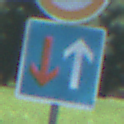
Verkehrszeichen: VorrangVorGegenverkehr
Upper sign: Geschwindigkeit30
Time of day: Midday
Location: Outdoor (Nature)
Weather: Clear
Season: Summer
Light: Natural